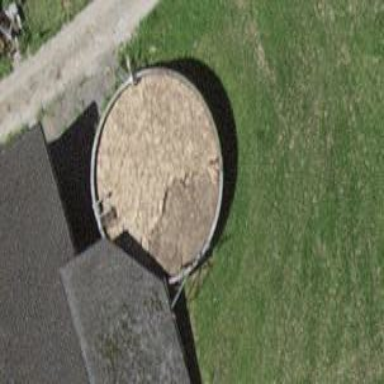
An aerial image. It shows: Storage tank which is man-made and housed in building.